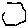
Label: hexagon